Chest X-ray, AP view. Patient: 69 years old, sex M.
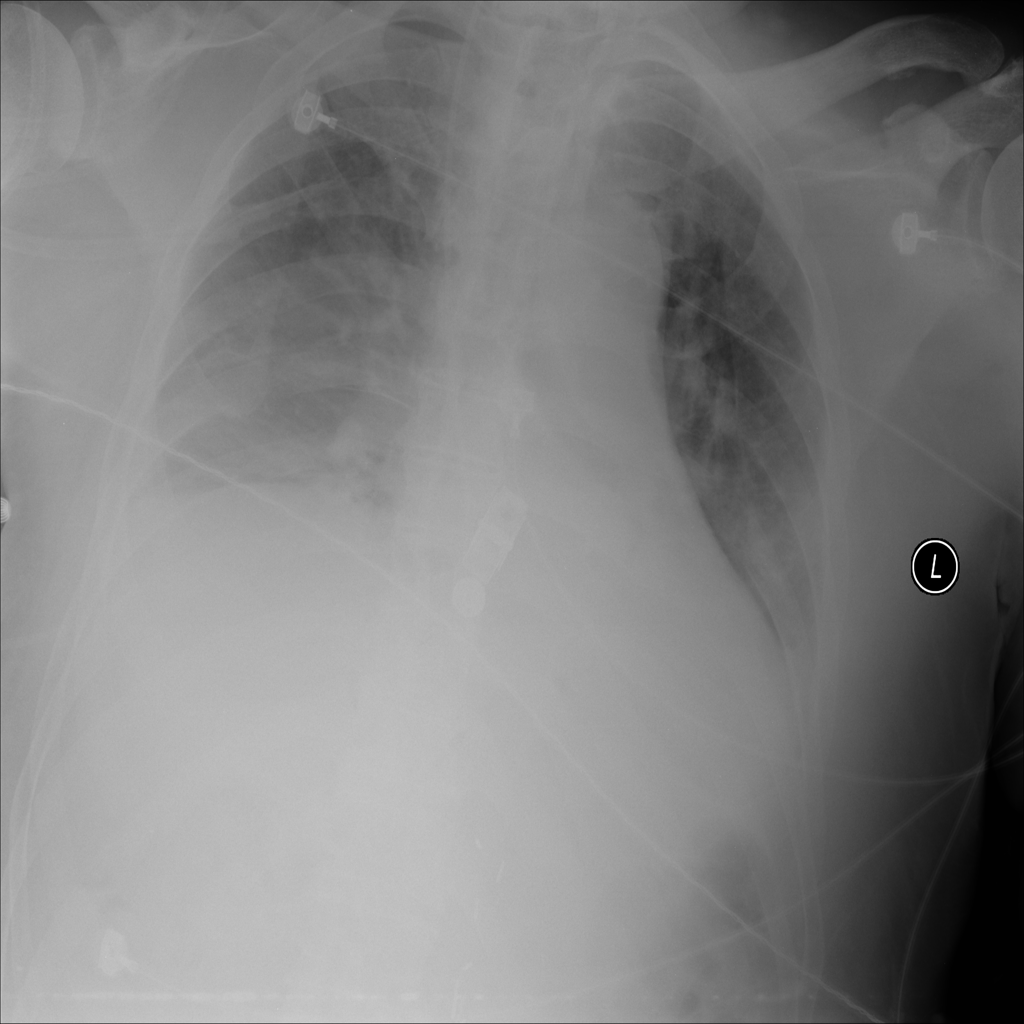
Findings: Effusion, Infiltration